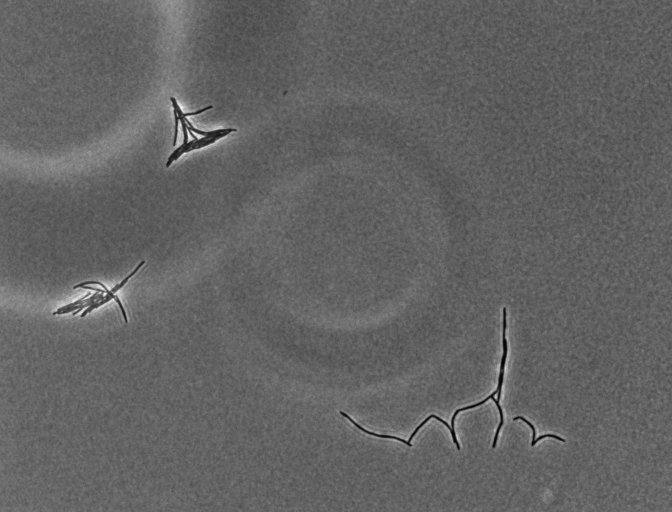
Phase contrast microscopy, 20x objective, 3 h incubation